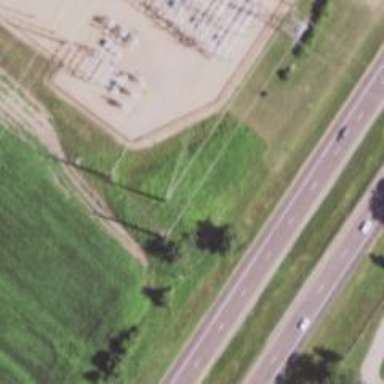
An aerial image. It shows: Power tower.